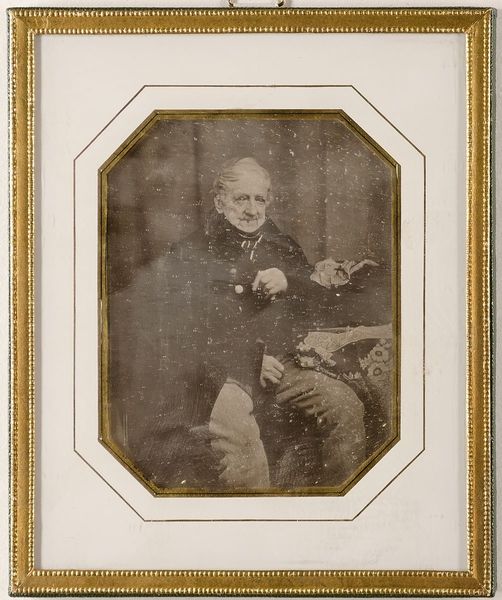
Titel: Jacob Süberkrüb (geb. 1766)
Standort: Hamburg
Institution: Museum für Kunst und Gewerbe Hamburg
Schlagwörter: mann, portrait, figur, foto, fotografie, photographie, photo, lichtbild, daguerreotypie, bildwerke, angewandte und bildende kunst, hessische systematik, porträt, porträtfotografie, porträtphotographie